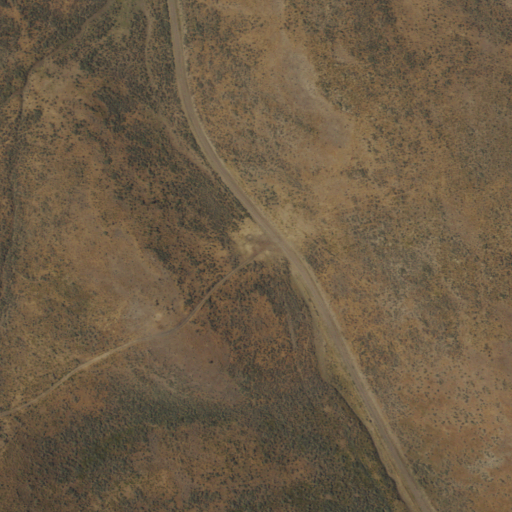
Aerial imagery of mountain in Nevada named Union Summit containing shrub and grassland